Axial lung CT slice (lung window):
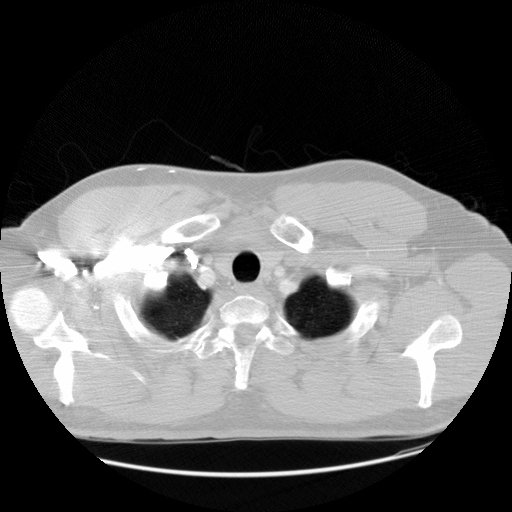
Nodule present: no